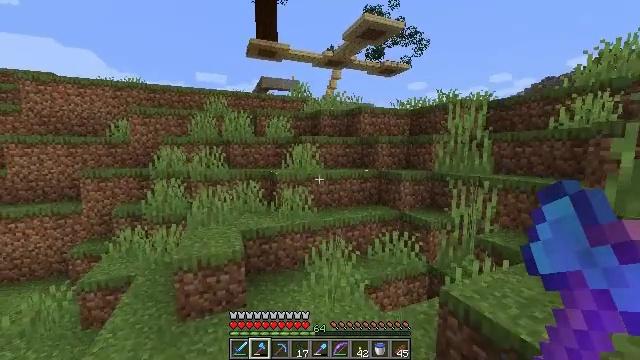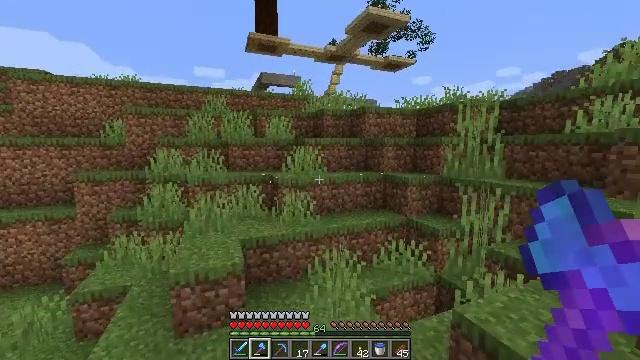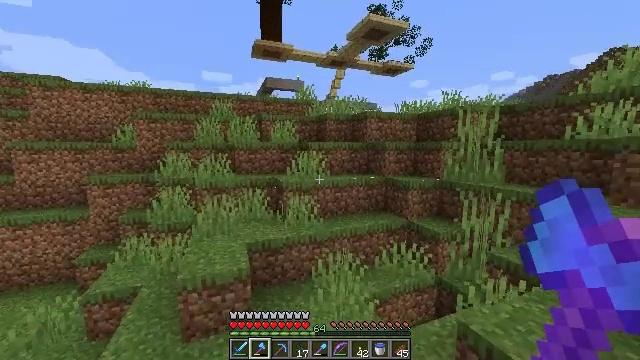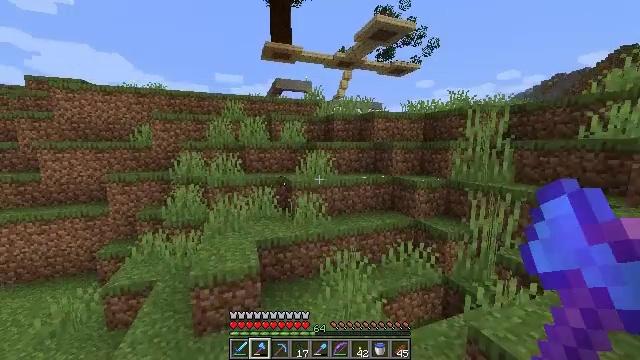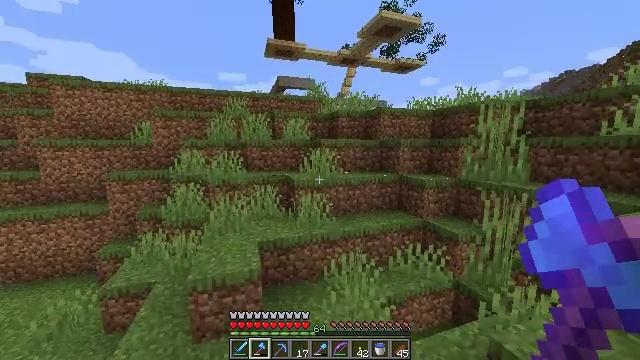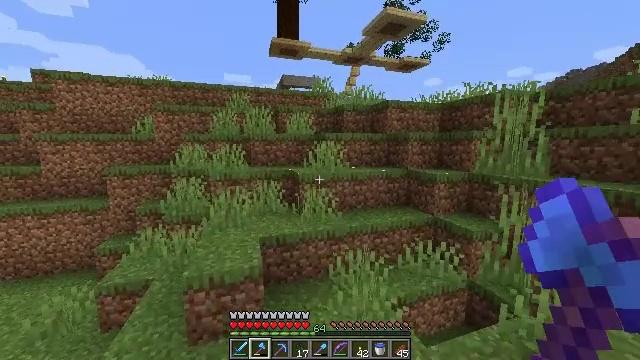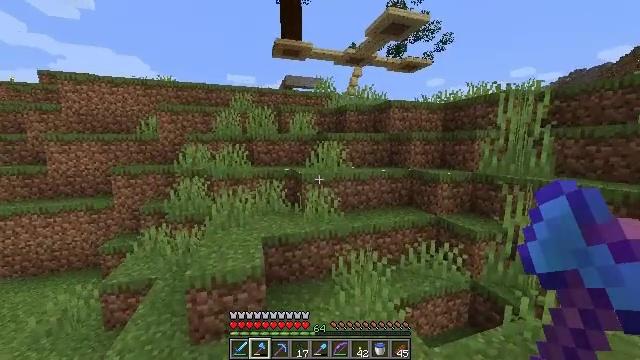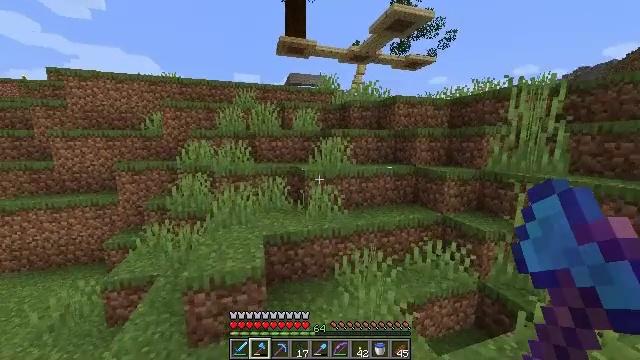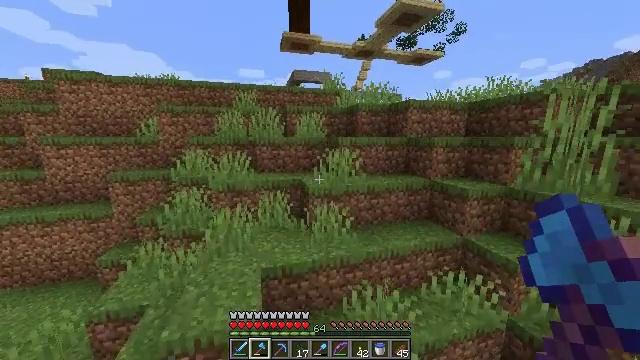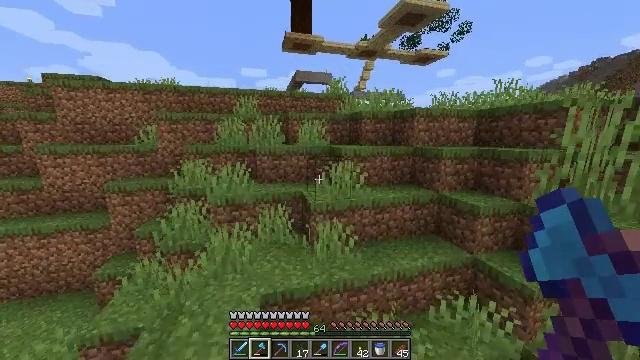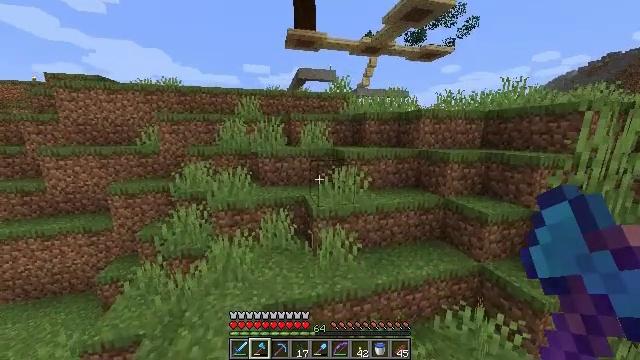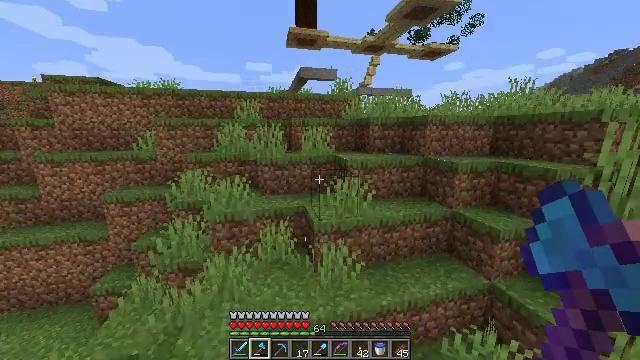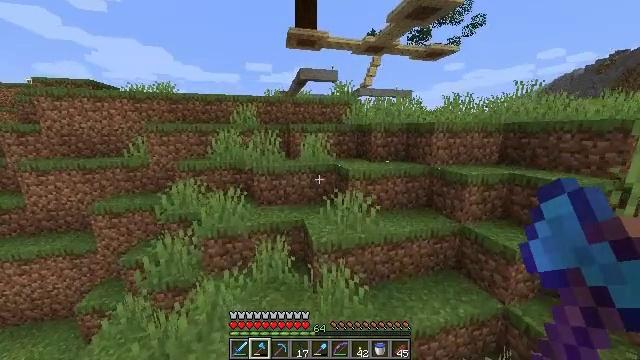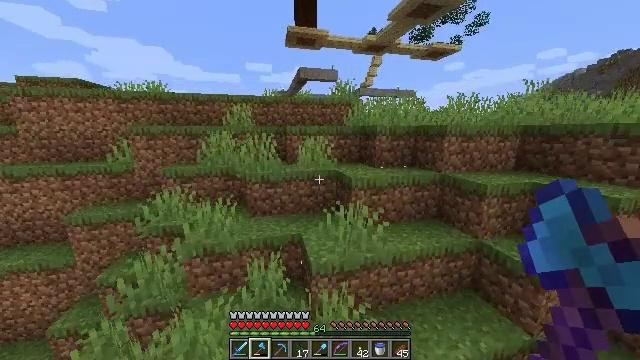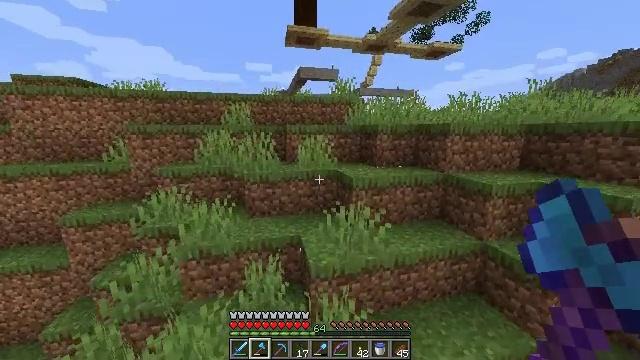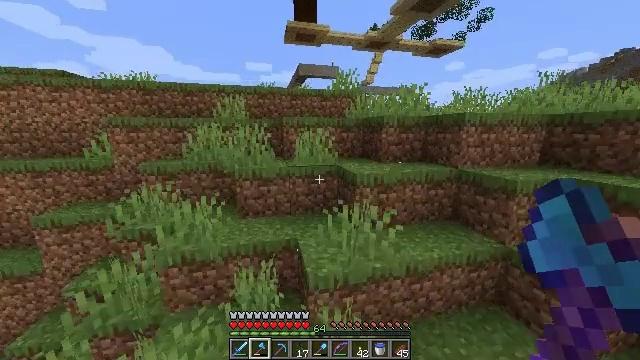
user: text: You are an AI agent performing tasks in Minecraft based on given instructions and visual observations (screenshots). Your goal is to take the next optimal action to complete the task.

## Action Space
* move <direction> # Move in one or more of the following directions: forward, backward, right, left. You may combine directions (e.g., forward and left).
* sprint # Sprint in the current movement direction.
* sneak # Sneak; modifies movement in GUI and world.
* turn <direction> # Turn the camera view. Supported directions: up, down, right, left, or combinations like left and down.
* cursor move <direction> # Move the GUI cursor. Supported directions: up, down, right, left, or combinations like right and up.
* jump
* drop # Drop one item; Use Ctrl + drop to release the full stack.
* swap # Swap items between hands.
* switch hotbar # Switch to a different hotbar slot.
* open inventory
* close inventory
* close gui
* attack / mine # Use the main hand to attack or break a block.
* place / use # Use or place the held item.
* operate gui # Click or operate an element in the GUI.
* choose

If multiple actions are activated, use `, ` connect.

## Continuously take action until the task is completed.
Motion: motion action
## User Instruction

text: Remove a diamond axe from the inventory.
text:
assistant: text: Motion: move forward, sprint, jump
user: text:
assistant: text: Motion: move forward, sprint, jump
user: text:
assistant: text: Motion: move forward, sprint, turn left, jump
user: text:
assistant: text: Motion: move forward, sprint, jump
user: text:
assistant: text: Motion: move forward, sprint, jump
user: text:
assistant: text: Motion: move forward, sprint, jump
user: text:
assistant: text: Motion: move forward, sprint, jump
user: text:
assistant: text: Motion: move forward, sprint, turn left and down, jump
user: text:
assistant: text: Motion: move forward, sprint, jump
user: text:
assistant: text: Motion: move forward, sprint, jump
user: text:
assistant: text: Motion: move forward, sprint, jump
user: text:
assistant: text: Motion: move forward, sprint, jump
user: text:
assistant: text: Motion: move forward, sprint, jump
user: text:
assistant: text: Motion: move forward, sprint, jump
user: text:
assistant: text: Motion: move forward, sprint, jump
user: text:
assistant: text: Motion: move forward, sprint, jump
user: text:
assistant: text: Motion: move forward, sprint, jump
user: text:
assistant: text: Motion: move forward, sprint, jump
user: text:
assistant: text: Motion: move forward, sprint, jump
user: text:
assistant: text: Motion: move forward, sprint, jump
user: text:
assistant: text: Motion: move forward, sprint, jump
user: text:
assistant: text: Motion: move forward, sprint, jump
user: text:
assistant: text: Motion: move forward, sprint, jump
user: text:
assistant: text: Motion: move forward, sprint, jump
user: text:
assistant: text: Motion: move forward, sprint, jump
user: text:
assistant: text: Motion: move forward, sprint, jump
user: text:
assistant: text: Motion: move forward, sprint, jump
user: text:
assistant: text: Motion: move forward, sprint, jump
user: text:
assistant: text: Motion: move forward, sprint, jump
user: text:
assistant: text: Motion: move forward, sprint, jump